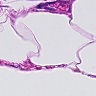
Metastatic tissue present: no